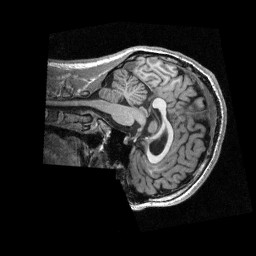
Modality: T1w
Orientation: sagittal
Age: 27
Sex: male
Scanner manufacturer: siemens
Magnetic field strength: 3 T
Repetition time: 2.3 s
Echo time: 0.00298 s